Field crop: tomato
Growth stage: 1
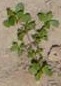
Species: portulaca